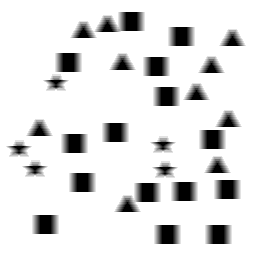
Squares: 15
Triangles: 10
Stars: 5
Total shapes: 30